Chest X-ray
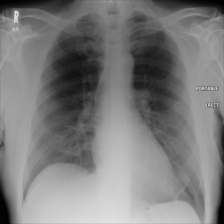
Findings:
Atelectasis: negative
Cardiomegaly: negative
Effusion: negative
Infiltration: negative
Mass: negative
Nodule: negative
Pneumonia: negative
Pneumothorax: negative
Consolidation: negative
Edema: negative
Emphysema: negative
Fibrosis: negative
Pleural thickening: negative
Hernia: negative